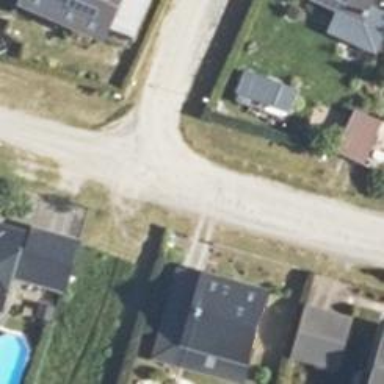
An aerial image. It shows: Gravel road in residential area.